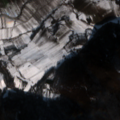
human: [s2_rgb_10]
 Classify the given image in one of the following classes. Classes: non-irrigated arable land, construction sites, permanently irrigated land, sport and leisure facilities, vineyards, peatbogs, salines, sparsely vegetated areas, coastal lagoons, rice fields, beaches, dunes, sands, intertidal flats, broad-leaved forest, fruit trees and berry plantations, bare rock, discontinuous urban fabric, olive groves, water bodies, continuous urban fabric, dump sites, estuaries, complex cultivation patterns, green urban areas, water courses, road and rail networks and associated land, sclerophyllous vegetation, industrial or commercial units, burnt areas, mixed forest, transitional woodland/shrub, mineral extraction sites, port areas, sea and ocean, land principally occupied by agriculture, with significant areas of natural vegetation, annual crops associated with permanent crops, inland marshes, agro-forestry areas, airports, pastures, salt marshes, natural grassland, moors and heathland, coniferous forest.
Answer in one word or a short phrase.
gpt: non-irrigated arable land, land principally occupied by agriculture, with significant areas of natural vegetation, broad-leaved forest